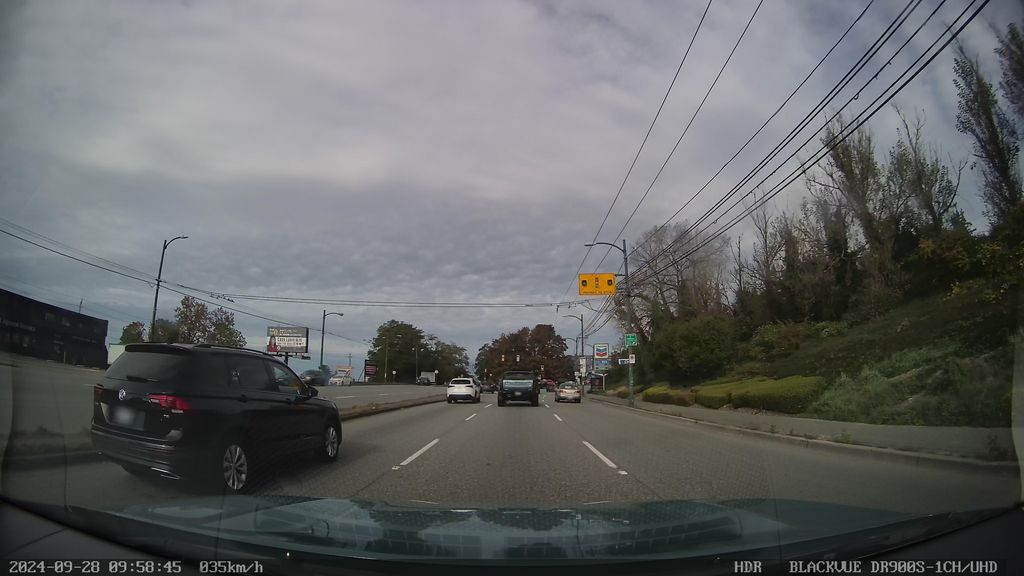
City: vancouver